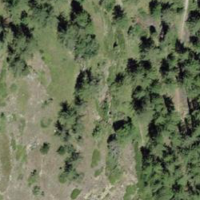
EUNIS habitat code: 43
Species observed at this site:
Campanula spicata
Geranium sanguineum